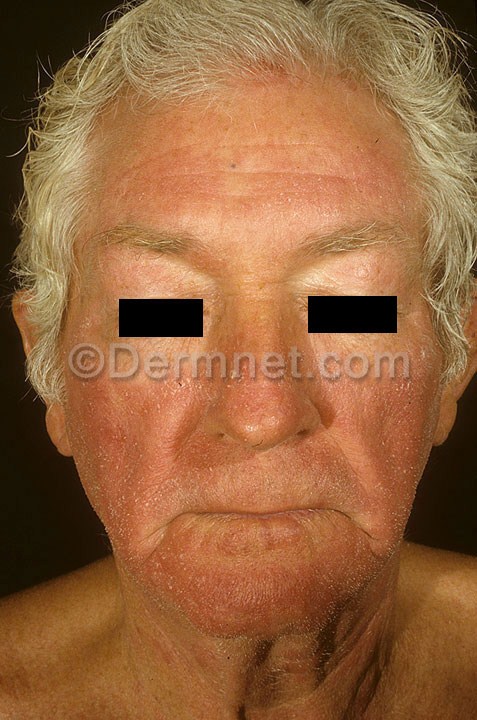
Disease: Eczema Photos